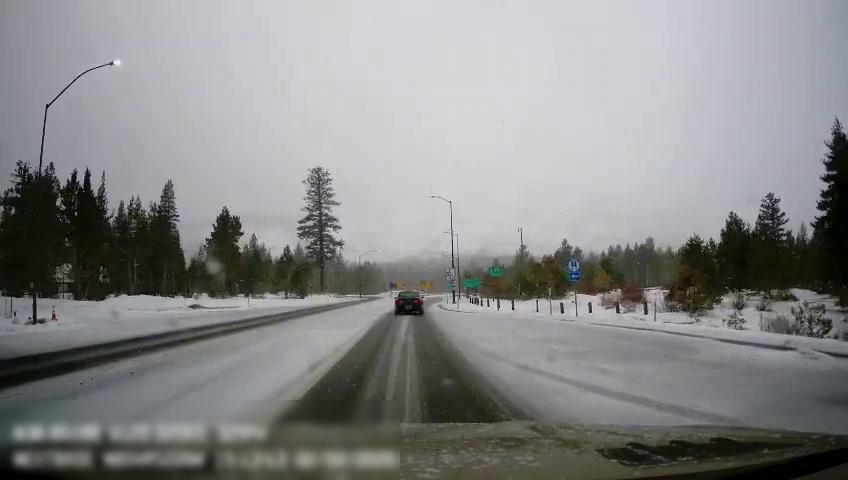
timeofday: Day
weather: Snowy
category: Drivable Space
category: Vehicles | Car
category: Traffic | Signs
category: Traffic | Signs
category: Traffic | Signs
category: Traffic | Signs
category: Traffic | Signs